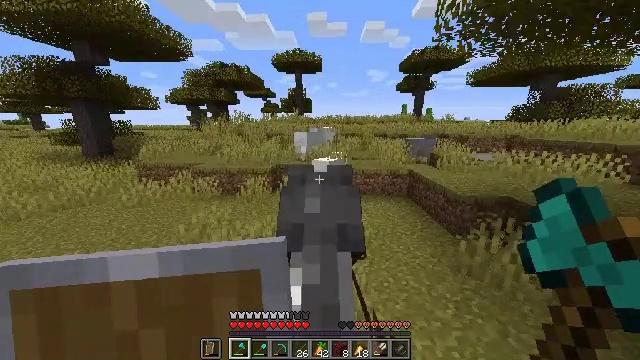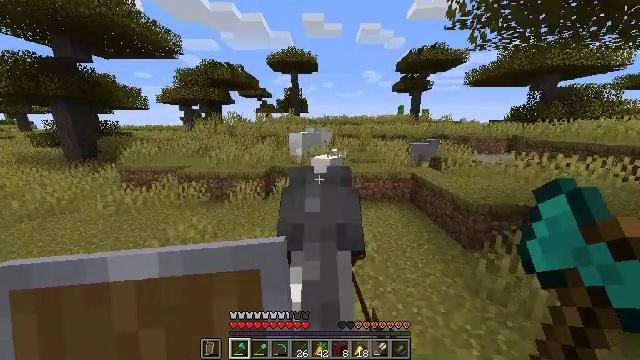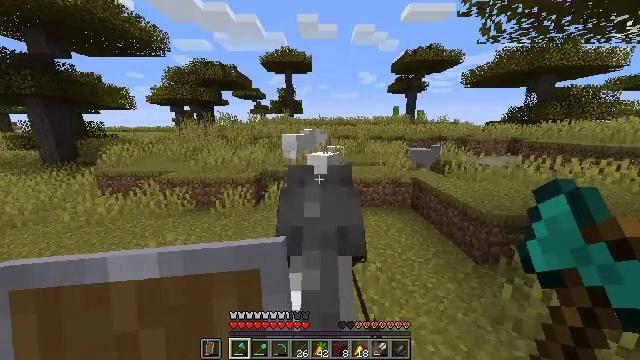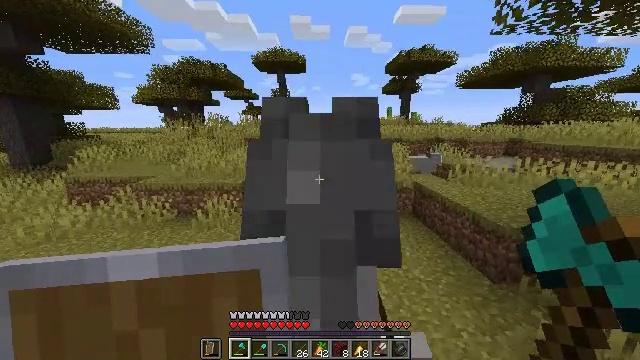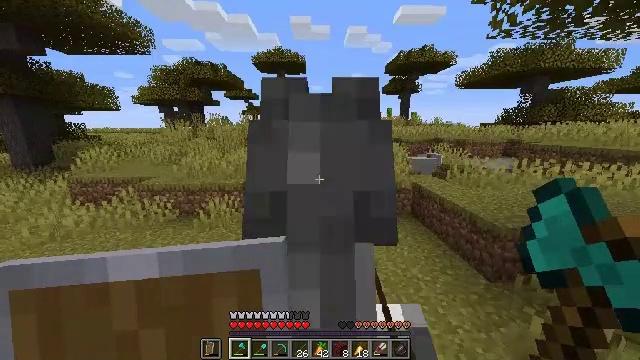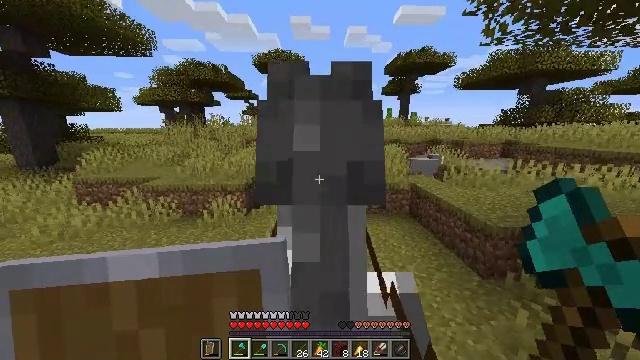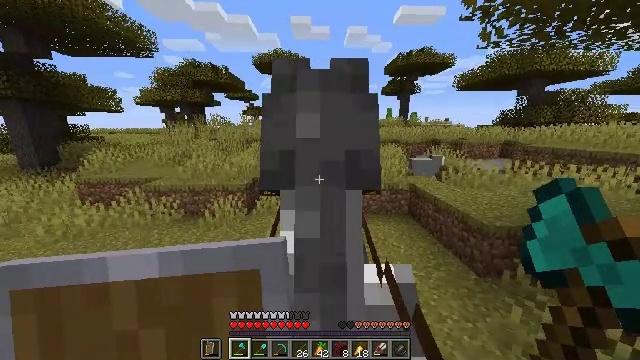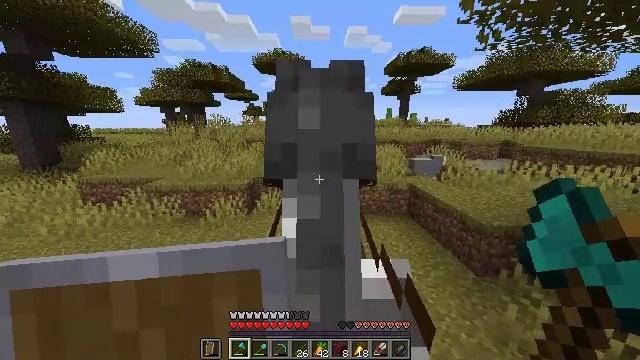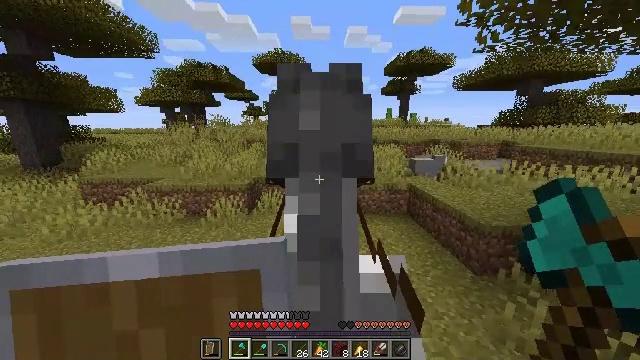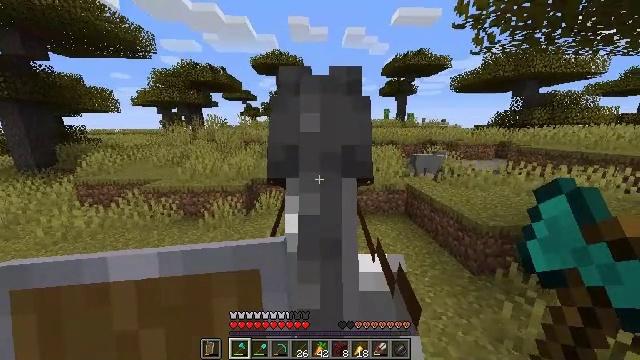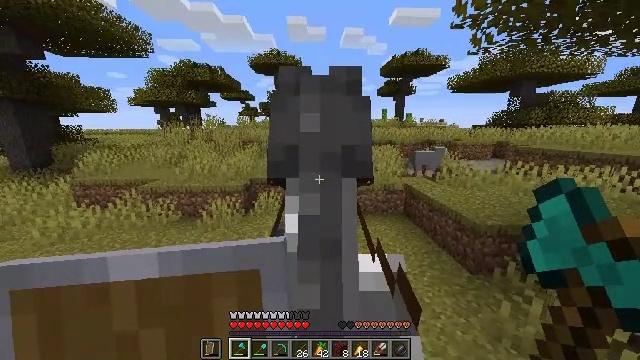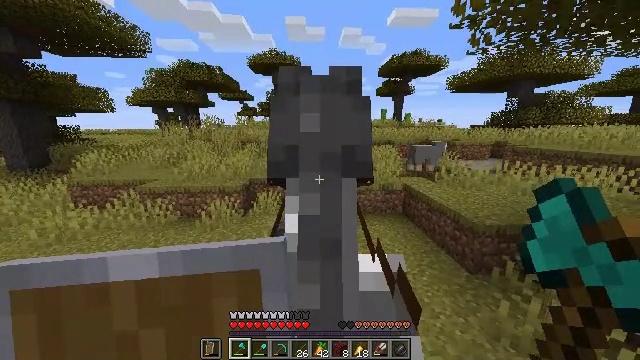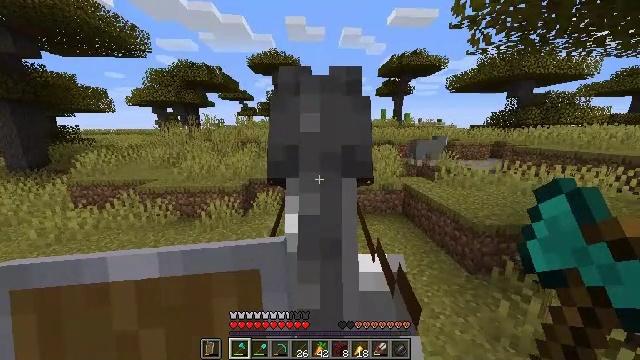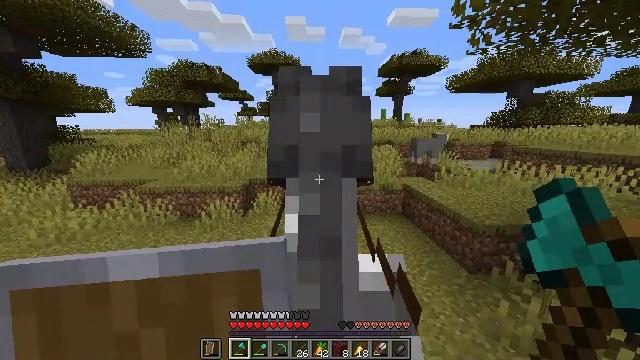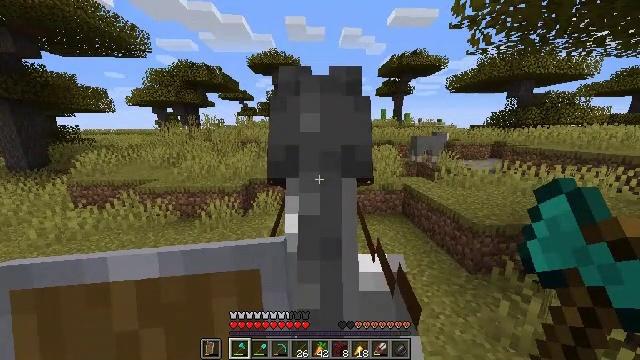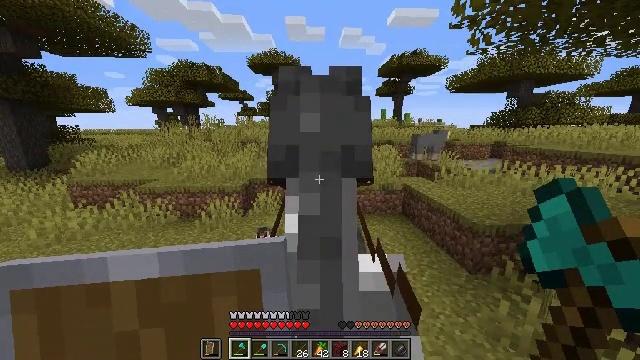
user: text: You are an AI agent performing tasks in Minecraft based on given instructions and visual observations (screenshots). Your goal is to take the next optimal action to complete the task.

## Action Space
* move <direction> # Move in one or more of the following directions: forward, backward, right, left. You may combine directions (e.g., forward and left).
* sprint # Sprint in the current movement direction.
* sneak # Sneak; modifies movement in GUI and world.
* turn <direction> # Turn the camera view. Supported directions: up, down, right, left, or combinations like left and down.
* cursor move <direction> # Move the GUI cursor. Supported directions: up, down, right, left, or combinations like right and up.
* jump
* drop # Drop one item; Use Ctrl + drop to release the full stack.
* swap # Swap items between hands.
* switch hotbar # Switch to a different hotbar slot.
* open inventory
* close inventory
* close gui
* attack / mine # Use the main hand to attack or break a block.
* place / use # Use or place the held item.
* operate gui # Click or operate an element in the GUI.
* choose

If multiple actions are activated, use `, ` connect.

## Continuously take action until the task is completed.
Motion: motion action
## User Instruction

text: Break the sand block.
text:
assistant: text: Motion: move forward, sprint, turn right
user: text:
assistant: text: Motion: move forward, sprint, turn right
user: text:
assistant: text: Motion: move forward, sprint
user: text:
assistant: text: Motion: move forward, sprint
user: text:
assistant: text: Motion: move forward, sprint
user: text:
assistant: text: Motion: move forward, sprint
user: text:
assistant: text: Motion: move forward, sprint
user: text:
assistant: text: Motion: move forward, sprint
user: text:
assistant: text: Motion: move forward, sprint
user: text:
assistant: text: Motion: move forward, sprint
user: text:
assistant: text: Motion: move forward, sprint
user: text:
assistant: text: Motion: move forward, sprint
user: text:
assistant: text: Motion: move forward, sprint
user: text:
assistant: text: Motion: move forward, sprint
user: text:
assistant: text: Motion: move forward, sprint
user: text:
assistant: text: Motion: move forward, sprint
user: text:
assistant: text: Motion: move forward, sprint
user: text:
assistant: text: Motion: move forward, sprint
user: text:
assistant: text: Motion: move forward, sprint
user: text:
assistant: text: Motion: move forward, sprint
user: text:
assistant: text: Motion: move forward, sprint
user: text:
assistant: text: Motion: move forward, sprint
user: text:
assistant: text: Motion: move forward, sprint
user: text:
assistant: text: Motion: move forward, sprint
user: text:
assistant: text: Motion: move forward, sprint
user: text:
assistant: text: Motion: move forward, sprint
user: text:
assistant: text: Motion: move forward, sprint
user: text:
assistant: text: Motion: move forward, sprint
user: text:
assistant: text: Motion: move forward, sprint
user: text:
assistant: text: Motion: move forward, sprint